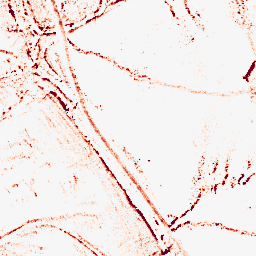
Category: morphological
Decomposition family: morphological_square
Decomposition parameters: operation: opening
size: 5
Upsampling method: regularized
Upsampling parameters: scale: 4
lambda_reg: 0.001
Upsampling scale: 4